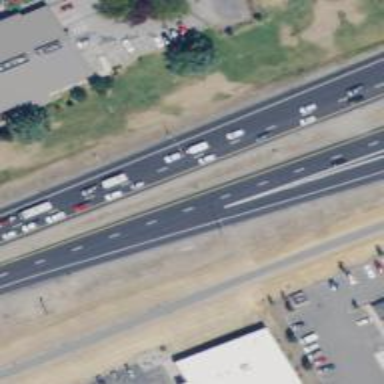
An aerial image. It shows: Expressway with asphalt surface classified as trunk highway.